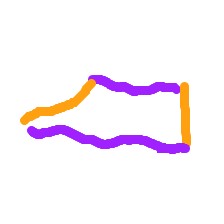
Shape: trapezoid